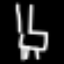
Label: chair